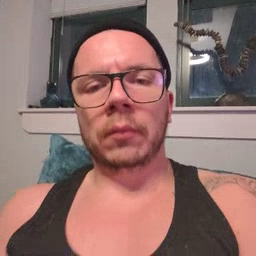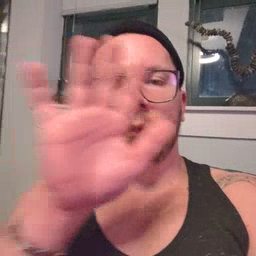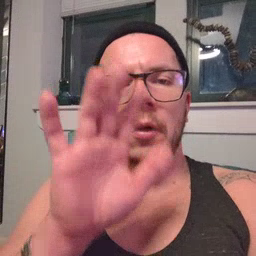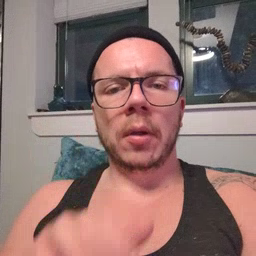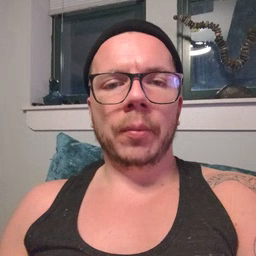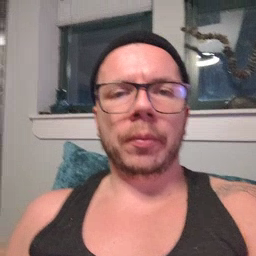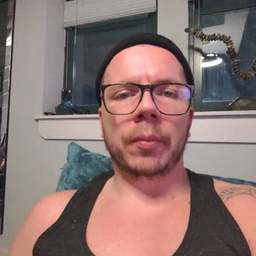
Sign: snow